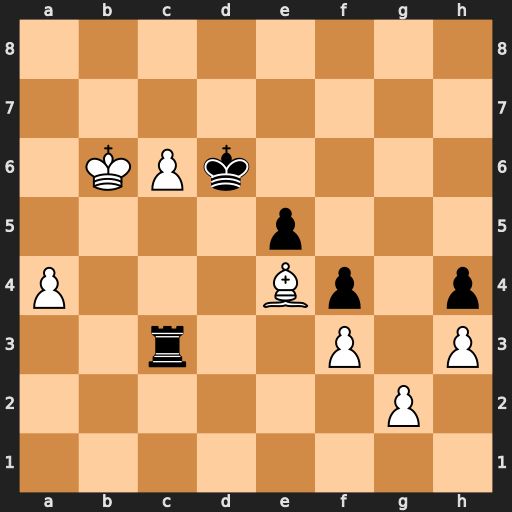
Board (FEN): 8/8/1KPk4/4p3/P3Bp1p/2r2P1P/6P1/8
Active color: w
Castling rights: -
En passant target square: -
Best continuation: Kb7 Rc4 a5 Rb4+ Kc8